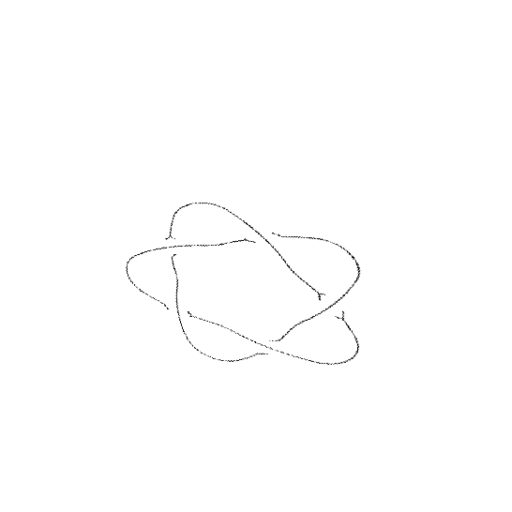
Crossing number: 5